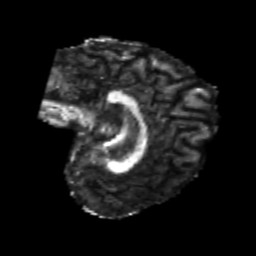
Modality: FA
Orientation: sagittal
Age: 25
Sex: female
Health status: healthy
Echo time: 0.074 s